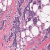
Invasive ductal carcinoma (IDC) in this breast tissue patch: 1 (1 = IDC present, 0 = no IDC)